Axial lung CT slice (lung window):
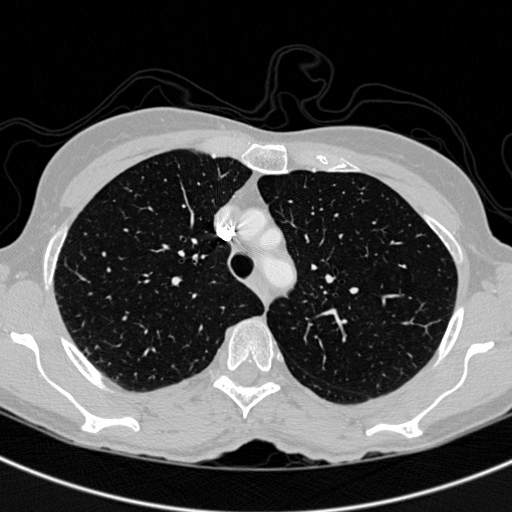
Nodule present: no